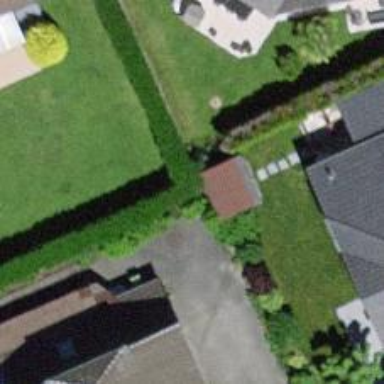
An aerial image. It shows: Hedge barrier.